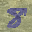
Label: 8